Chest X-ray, PA view. Patient: 35 years old, sex M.
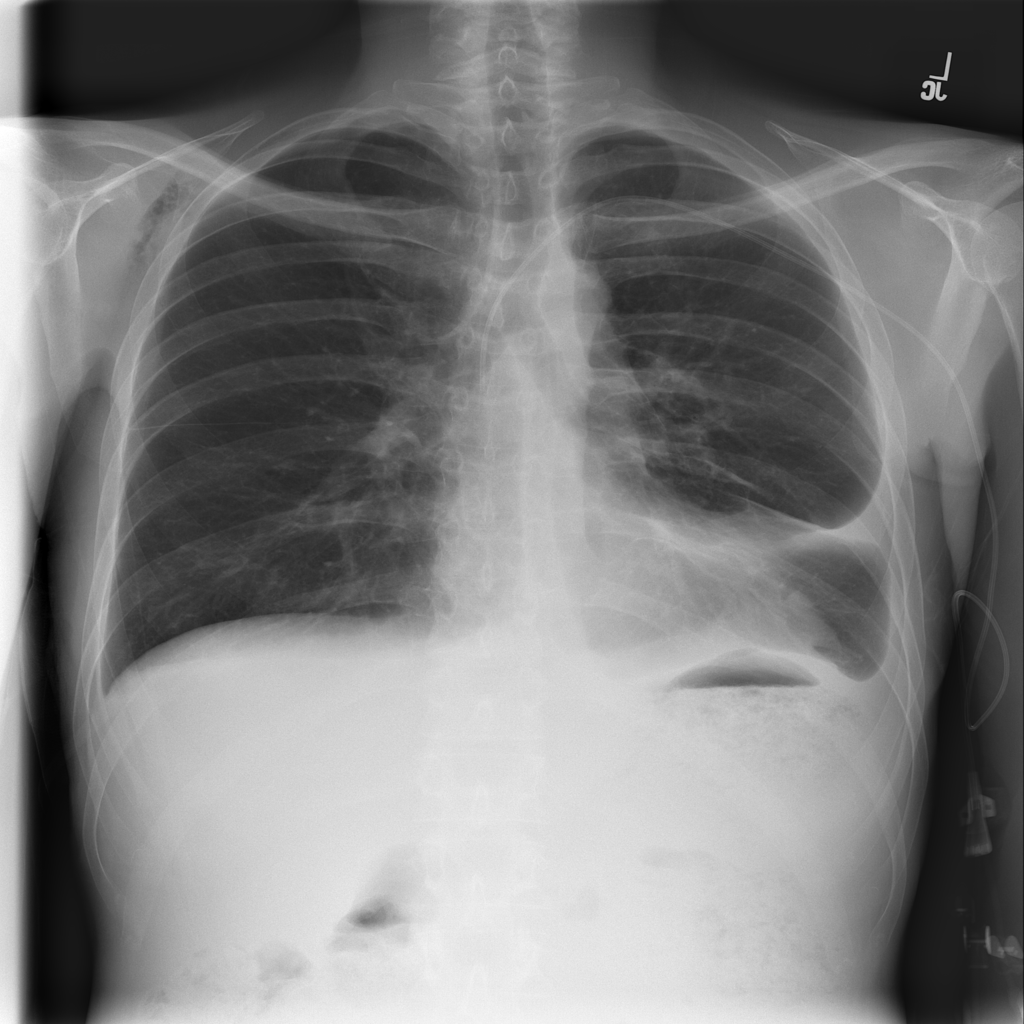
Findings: Emphysema